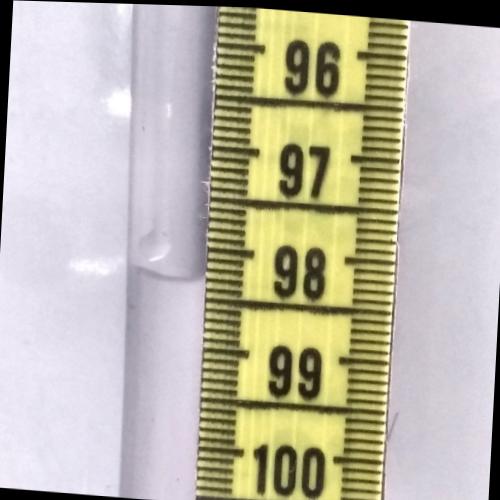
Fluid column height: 98.3 cm